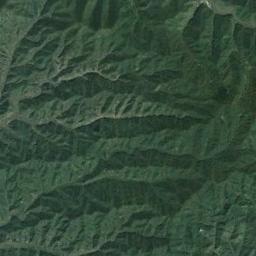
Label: mountain